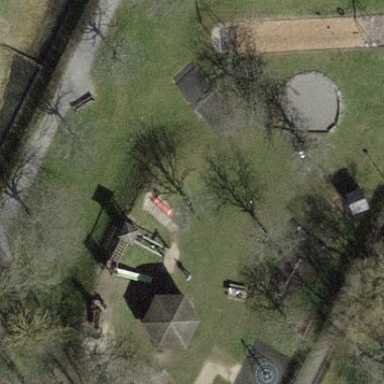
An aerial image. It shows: Playground area for leisure land.